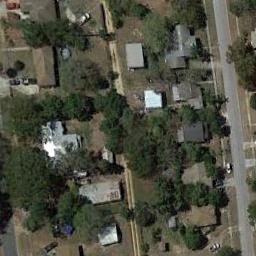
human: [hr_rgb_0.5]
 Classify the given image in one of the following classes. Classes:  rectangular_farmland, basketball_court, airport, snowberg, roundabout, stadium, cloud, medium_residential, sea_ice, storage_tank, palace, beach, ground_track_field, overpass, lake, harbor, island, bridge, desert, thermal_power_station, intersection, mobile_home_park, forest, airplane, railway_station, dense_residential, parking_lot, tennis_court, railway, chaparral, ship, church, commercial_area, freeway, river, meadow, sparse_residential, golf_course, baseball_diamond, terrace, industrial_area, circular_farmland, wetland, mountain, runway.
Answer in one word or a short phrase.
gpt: medium_residential